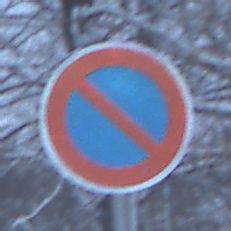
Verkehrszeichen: EingeschraenktesHalteverbot
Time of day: Midday
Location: Outdoor (Nature)
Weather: Overcast
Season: Winter
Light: Natural